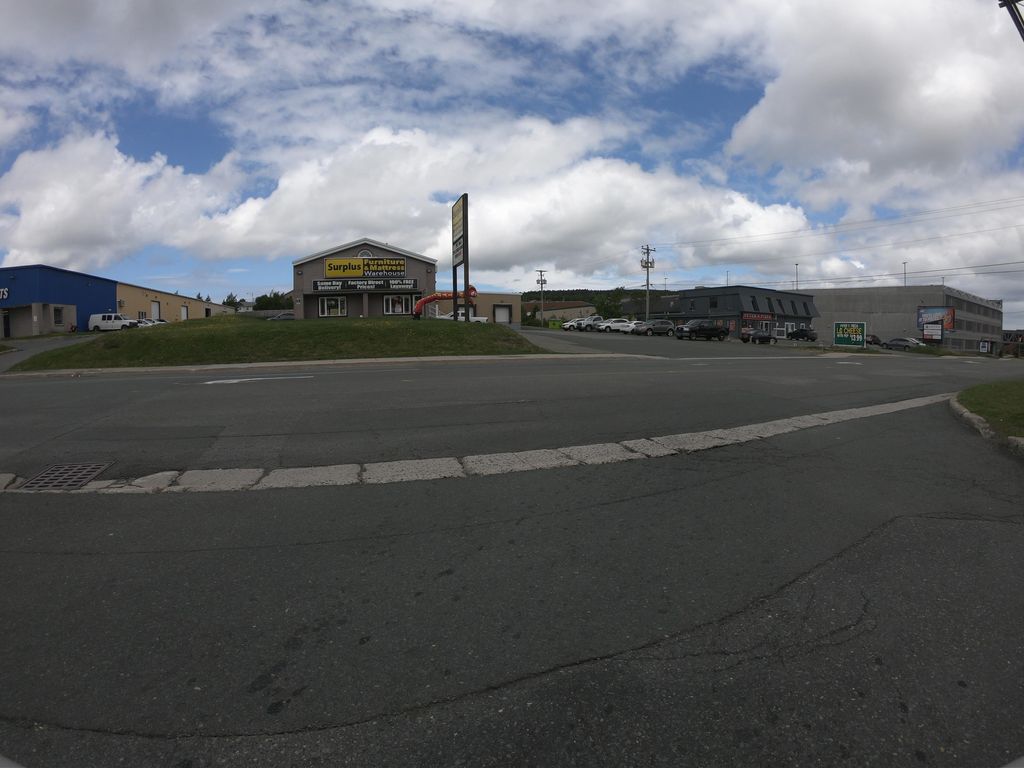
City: st_johns